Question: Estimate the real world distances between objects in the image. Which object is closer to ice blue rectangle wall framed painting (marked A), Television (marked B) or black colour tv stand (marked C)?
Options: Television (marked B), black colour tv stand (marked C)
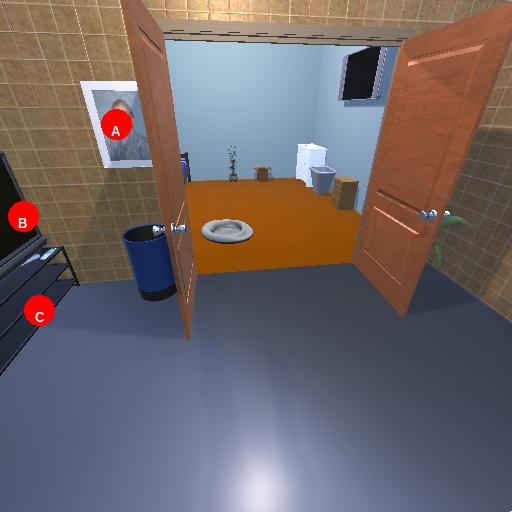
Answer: Television (marked B)